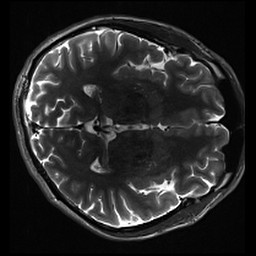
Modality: inplaneT2
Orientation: axial